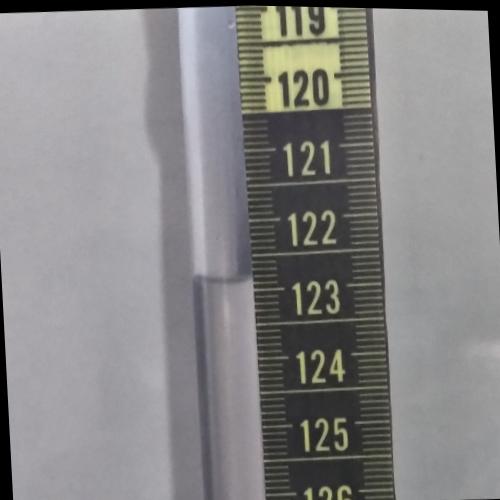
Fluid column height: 122.9 cm